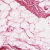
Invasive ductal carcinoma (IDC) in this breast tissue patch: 0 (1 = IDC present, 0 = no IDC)